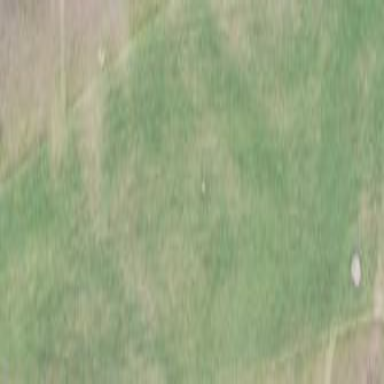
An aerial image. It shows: Golf fairway surrounded by grass.